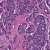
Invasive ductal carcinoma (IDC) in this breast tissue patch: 1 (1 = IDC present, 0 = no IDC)